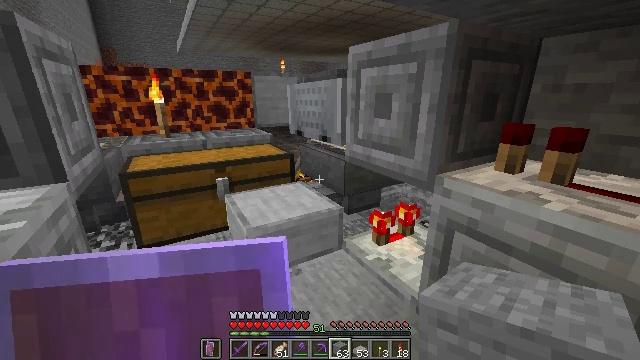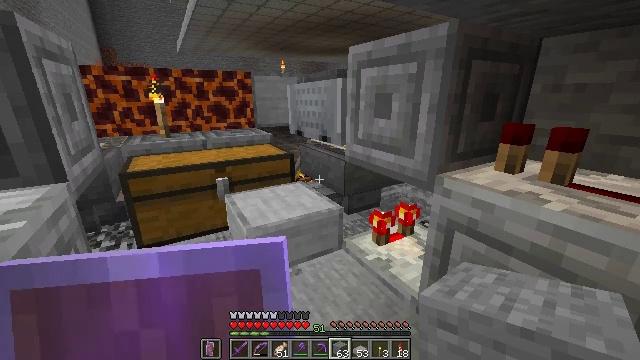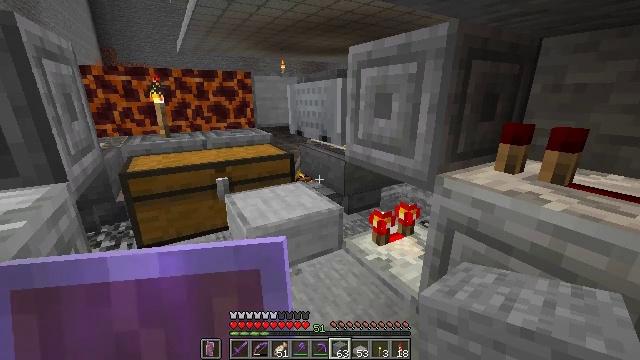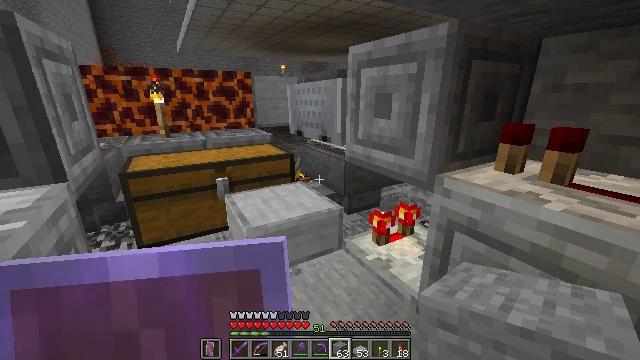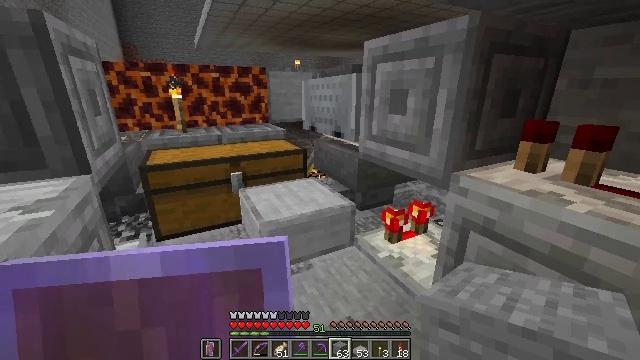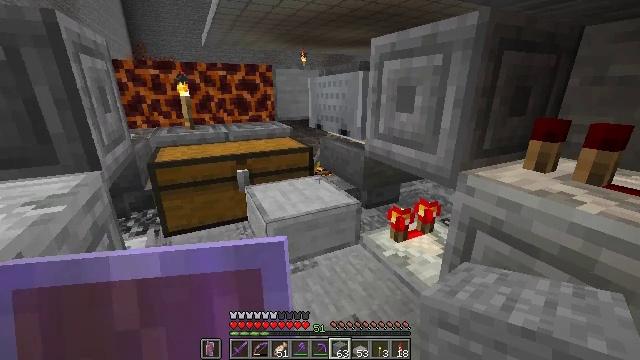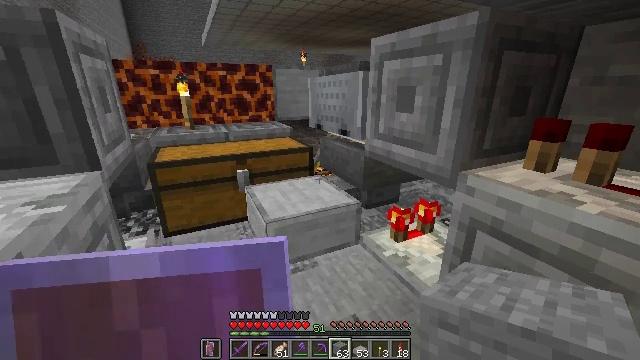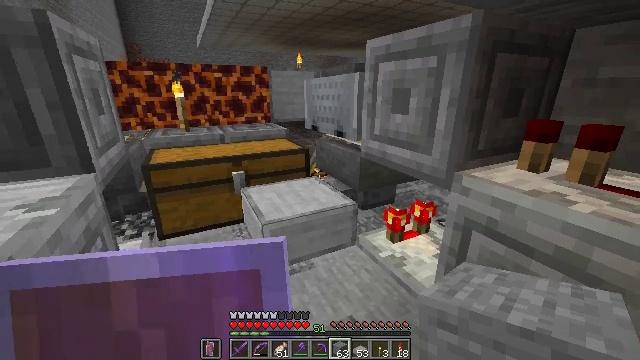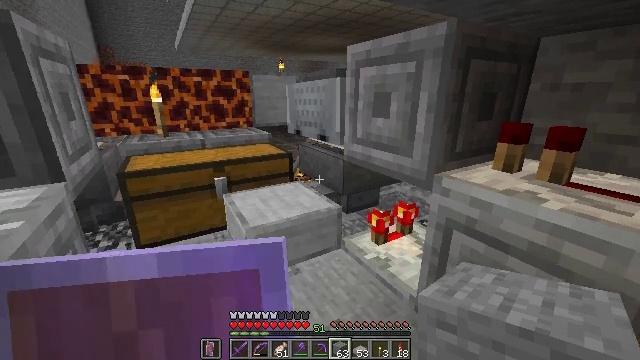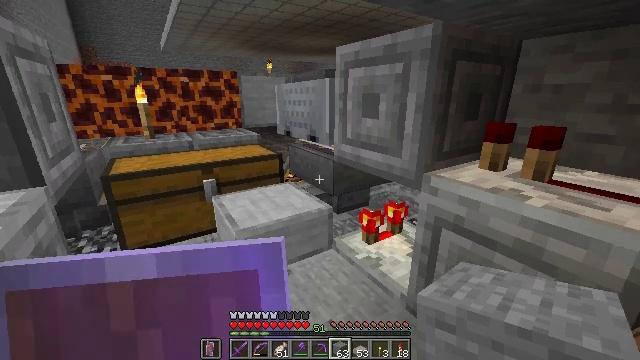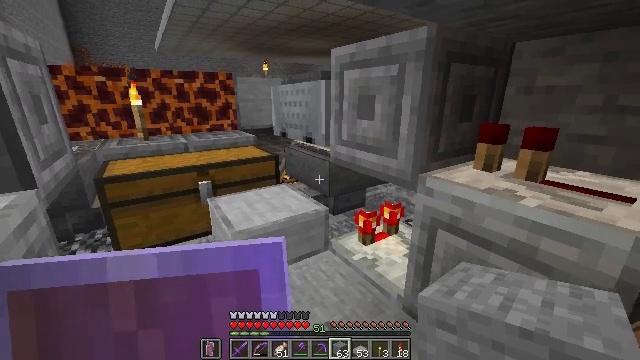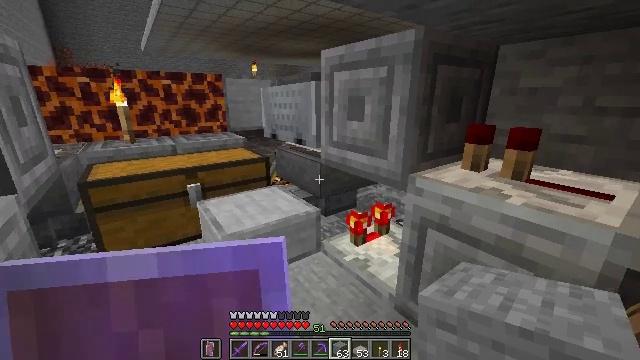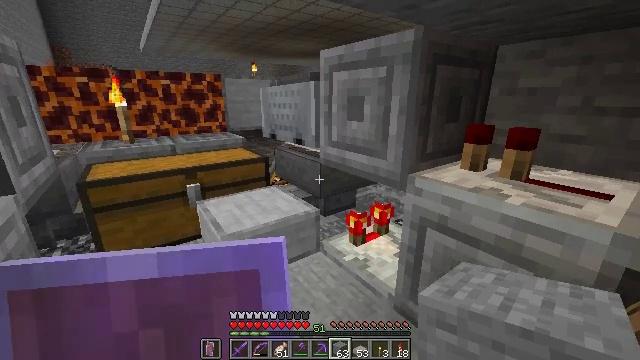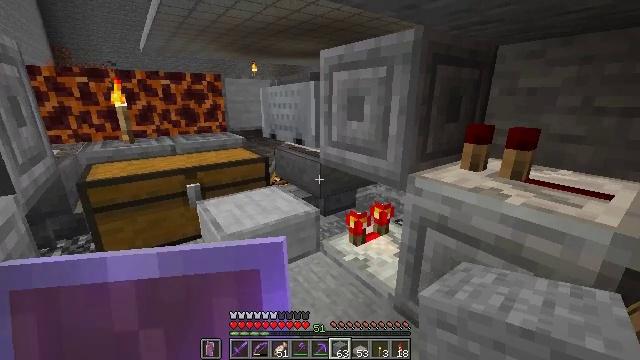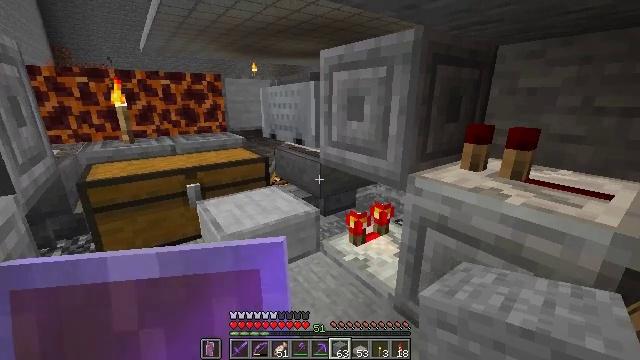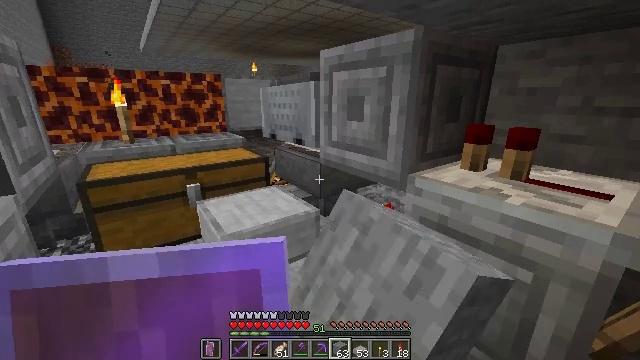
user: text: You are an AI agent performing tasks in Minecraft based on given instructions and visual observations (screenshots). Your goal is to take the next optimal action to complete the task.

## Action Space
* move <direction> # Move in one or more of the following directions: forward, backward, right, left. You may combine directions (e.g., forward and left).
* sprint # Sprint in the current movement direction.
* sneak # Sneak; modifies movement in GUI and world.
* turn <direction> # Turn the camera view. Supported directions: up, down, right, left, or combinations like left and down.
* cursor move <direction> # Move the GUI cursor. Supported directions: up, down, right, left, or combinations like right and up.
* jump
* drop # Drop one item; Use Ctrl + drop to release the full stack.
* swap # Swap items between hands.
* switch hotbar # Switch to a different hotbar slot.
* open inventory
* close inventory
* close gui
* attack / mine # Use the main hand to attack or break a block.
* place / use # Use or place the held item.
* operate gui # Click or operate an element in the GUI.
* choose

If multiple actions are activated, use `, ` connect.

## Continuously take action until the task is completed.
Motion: motion action
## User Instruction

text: Destroy the chiseled stone bricks block.
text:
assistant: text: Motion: no_op
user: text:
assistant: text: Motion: no_op
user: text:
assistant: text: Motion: no_op
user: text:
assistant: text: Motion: turn left
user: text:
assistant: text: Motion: turn left
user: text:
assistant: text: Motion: no_op
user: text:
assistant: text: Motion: no_op
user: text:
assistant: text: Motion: turn right
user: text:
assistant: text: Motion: turn right
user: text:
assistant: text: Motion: no_op
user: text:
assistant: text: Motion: turn right
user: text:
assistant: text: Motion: no_op
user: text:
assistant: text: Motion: no_op
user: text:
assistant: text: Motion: use / place
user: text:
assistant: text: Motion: use / place
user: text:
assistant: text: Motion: use / place
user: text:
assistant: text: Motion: no_op
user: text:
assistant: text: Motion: no_op
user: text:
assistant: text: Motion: open gui
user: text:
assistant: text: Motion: no_op
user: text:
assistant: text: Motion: no_op
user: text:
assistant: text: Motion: no_op
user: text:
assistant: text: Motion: no_op
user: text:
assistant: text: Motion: no_op
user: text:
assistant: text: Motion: no_op
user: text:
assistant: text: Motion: cursor move up
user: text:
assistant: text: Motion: no_op
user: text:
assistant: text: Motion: cursor move left
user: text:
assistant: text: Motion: cursor move left and up
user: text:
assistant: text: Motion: cursor move left